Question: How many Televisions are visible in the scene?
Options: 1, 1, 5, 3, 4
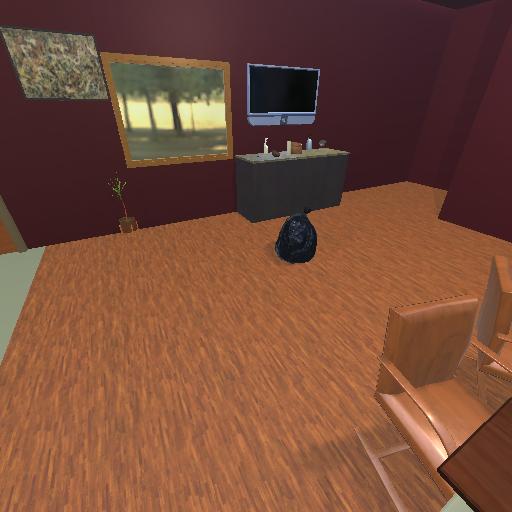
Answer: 1